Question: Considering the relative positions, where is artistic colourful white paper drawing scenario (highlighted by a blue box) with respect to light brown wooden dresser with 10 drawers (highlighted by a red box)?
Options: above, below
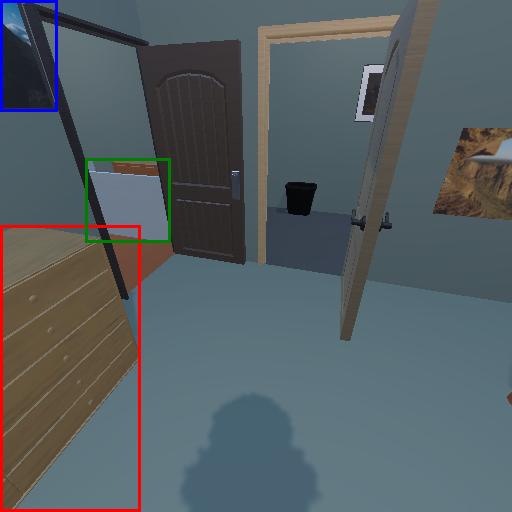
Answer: above